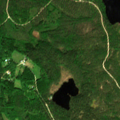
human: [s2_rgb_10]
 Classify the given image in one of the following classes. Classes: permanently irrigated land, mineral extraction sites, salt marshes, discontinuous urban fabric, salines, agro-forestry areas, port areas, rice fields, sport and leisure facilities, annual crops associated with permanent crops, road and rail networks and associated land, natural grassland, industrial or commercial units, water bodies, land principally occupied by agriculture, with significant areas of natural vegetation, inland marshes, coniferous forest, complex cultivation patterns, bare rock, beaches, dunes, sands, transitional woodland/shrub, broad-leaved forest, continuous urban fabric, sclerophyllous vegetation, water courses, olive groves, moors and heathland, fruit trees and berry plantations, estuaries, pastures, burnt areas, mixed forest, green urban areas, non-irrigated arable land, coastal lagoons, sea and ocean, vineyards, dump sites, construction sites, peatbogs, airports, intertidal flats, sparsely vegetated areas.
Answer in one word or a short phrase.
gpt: coniferous forest, mixed forest, water bodies